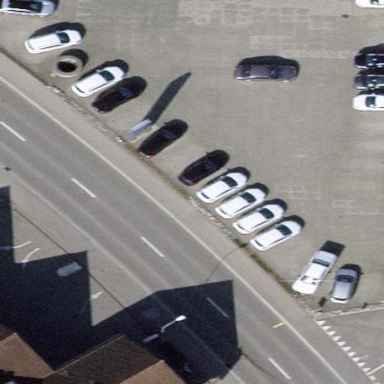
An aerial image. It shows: Parking area.